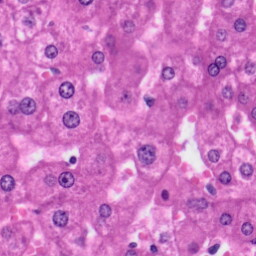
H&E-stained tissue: Liver